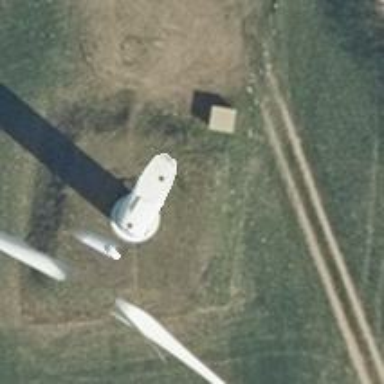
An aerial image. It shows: Wind turbine generator that utilizes wind as its source for generating electricity. It is of the horizontal axis type.